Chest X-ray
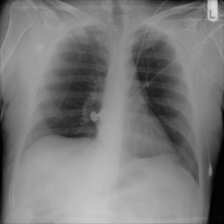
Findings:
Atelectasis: negative
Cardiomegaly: negative
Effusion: negative
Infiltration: negative
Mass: negative
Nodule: negative
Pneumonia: negative
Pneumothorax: negative
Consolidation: negative
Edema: negative
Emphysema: negative
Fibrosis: negative
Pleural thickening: negative
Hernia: negative